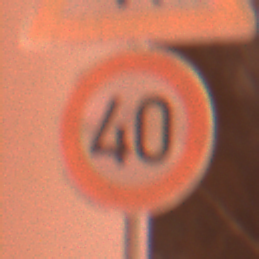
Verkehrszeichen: Geschwindigkeit40
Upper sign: EinseitigVerengteFahrbahnRechts
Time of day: Night
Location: Outdoor (Urban)
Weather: Overcast
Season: Winter
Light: Artificial